Question: I am trying to integrate the library BWWalkthrough (<URL>. I was able to successfully get the walkthrough to work. I am trying to add login/register buttons on top of the walkthrough views like shown below. And this is where I am facing the issue.
Refer the pic below:

The Sign in and "not a member" buttons should launch the login and register view controllers respectively. Since this 2 buttons are made in the BWWalkthroughViewController, I tried adding the IBAction in the said controller and got the error . I have searched everywhere, but not able to crack this puzzle.
Codepen with relevant code pieces are here: <URL>
'''
//RegisterViewController
// Defined the delegate
import UIKit
import Parse
@objc protocol RegisterViewControllerDelegate {
}
class RegisterViewController: UIViewController, UITextFieldDelegate {
var delegate: RegisterViewControllerDelegate?
// BWWalkthroughViewController
// the troubled code
@IBAction func loginButtonTapped() {
}
@IBAction func registerButtonTapped() {
println("registerButtontapped")
let stb = UIStoryboard(name: "Main", bundle: nil)
let register = stb.instantiateViewControllerWithIdentifier("register") as RegisterViewController
register.delegate = self //the buggy line
// error is: Type 'BWWalkthroughViewController' does not conform to protocol 'RegisterViewControllerDelegate'
self.presentViewController(register, animated: true, completion: nil)
}
'''
I have followed the youtube tutorial: <URL>
for integrating BWWalkthrough. The relevant sections of the video are around 11 minute and 15 minute.
Can some kind soul help me fix this? Please :)
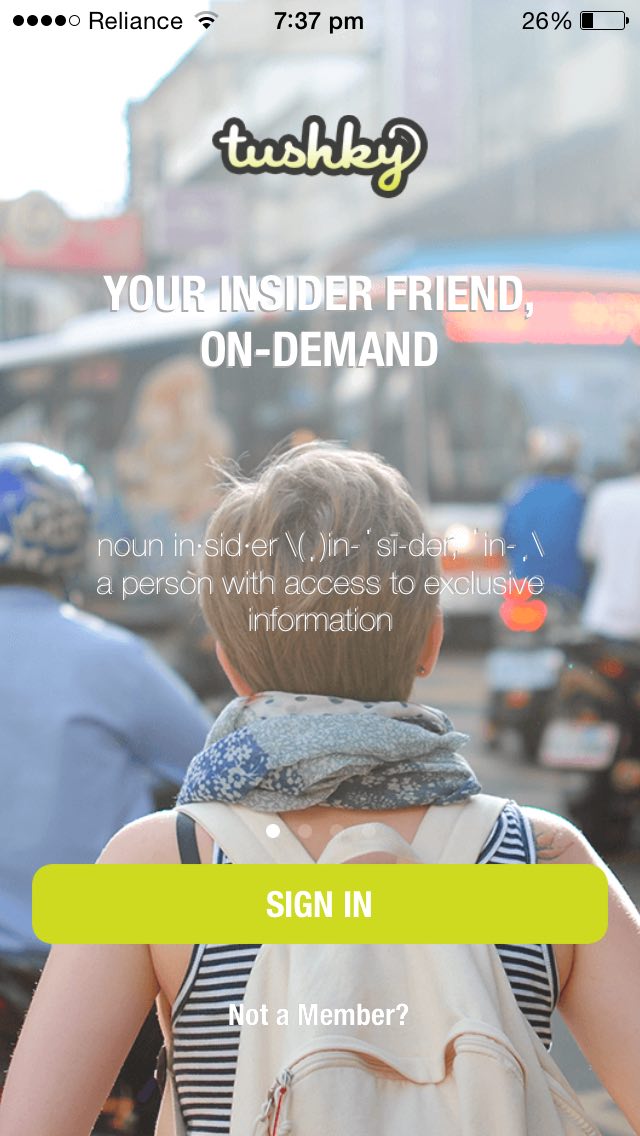
Answer: The brilliant Simon Archer (<URL> answered my query on youtube and I am sharing it here:
> "Hi Talvinder, thanks for taking the time to watch the video. What you are experiencing is unfortunately an issue that arised with version 1.2 of Swift (and with iOS 8.3). I will have to update the video, but the author of the BWWalkthrough library (version 0.5) has made the updated changes to his demo project, which you can in the meantime can compare his code in that segment and see how it should be handled with Swift 1.2. Thanks again, and I hope this helps!"
I commented out the 'login.delegate = self' line and issue was resolved.